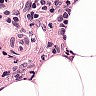
Metastatic tissue present: no